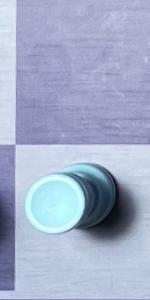
Label: Rook_White